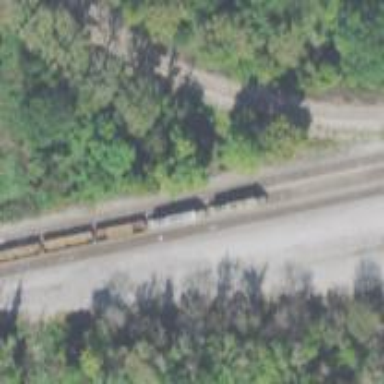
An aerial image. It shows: Abandoned railway.